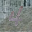
Label: 4